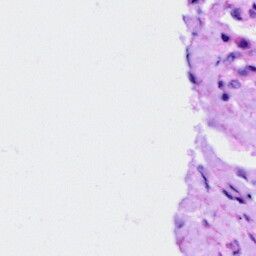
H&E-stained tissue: Ovarian